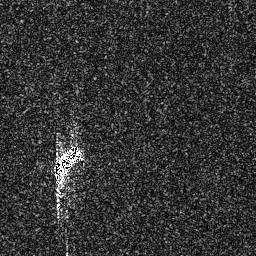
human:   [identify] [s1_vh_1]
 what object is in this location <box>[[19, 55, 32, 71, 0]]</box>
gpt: <ref>1 medium ship at the left</ref>